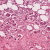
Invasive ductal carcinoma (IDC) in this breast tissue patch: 1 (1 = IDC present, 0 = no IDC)